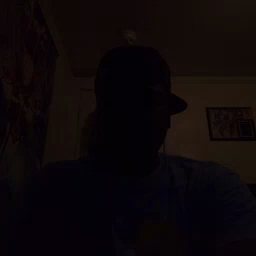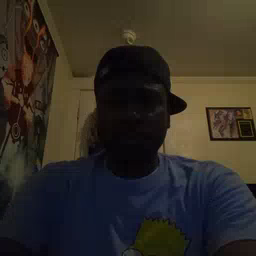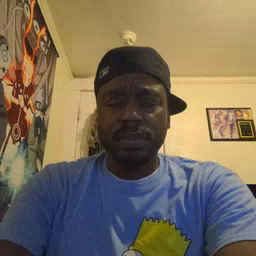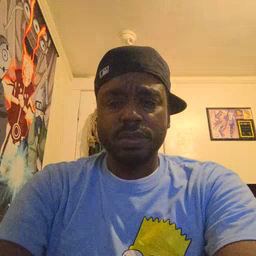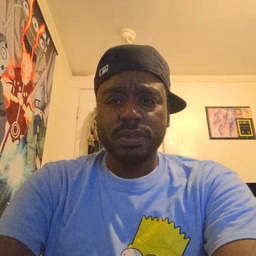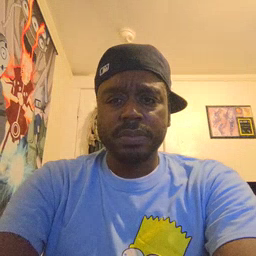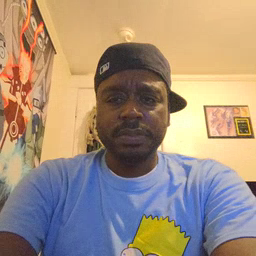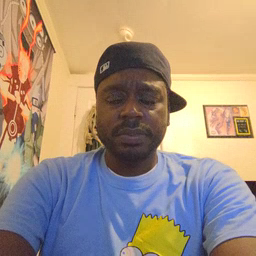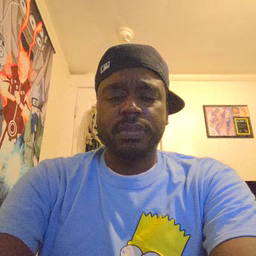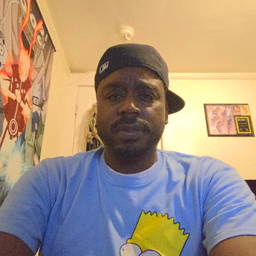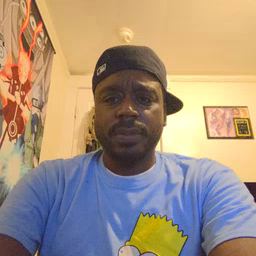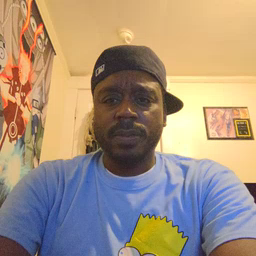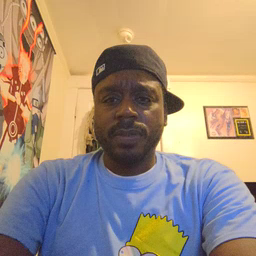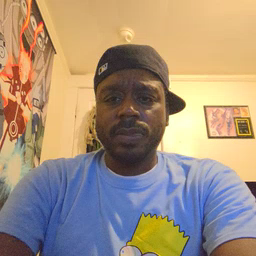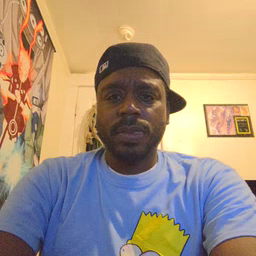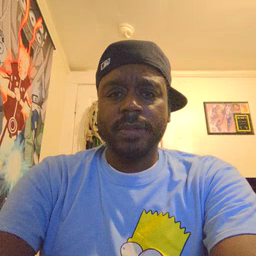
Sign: owie